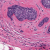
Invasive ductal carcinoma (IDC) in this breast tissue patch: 0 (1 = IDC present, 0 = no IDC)